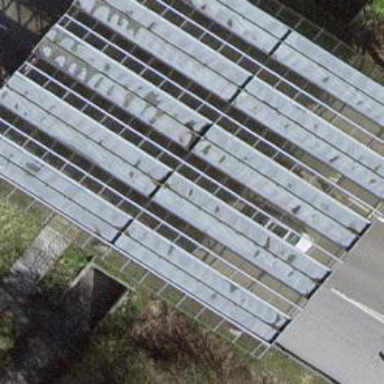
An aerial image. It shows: Border control barrier.